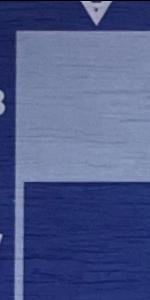
Label: Empty